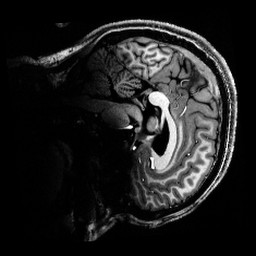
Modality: T1w
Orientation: sagittal
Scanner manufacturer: siemens
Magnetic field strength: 6.98 T
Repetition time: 5 s
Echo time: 0.00343 s